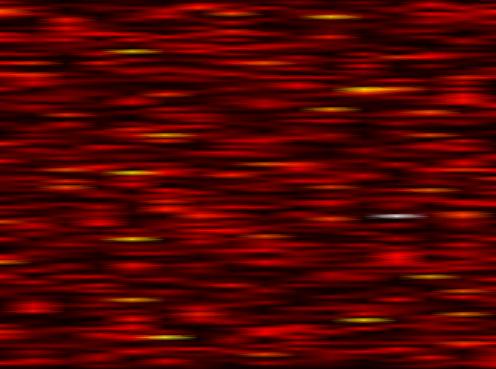
Label: OFDM